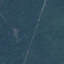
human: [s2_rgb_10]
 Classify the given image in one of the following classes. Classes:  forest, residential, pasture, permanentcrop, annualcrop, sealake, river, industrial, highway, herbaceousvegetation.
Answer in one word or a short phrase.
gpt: Forest